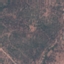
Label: HerbaceousVegetation